Question: I have tried to make a custom alert dialog and it mostly works very well. the functionality is working perfectly but the view is behaving in a weird way. The dialog layout consists of a button and a listview. as you will see in the screenshot below the button is getting a margin on top and bottom.
i dont see any reason for these margins, and i would greatly appreciate some help :)
for some reason i cant post my xml layout but i can asure you that it contains no paddings or margins of any kind
Java Code :
'''
View dialogView = ((LayoutInflater)mContext.getSystemService(Context.LAYOUT_INFLATER_SERVICE)).inflate(R.layout.choose_catagory_dialog_layout, null, false);
Button footerButton = (Button) dialogView.findViewById(R.id.choose_catagory_dialog_footer_button);
footerButton.setOnClickListener(ButtonClickEvent);
builder = new AlertDialog.Builder(mContext);
builder.setView(dialogView);
builder.setTitle(R.string.choose_catagory);
builder.setAdapter(spinnerAdapter, ListclickEvent);
alert = builder.create();
alert.getListView().setVerticalFadingEdgeEnabled(false);
alert.setOwnerActivity((Activity) mContext);
'''
Screenshot:

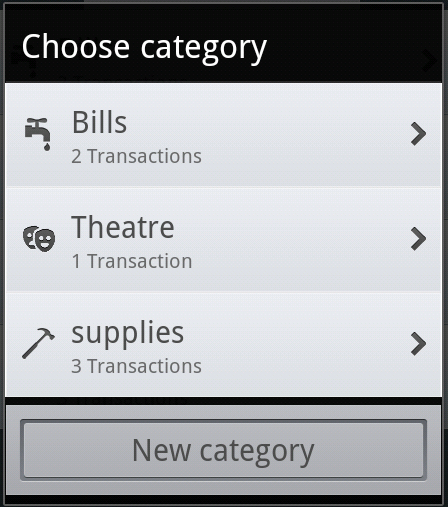
Answer: The CustomPanel of an 'AlertDialog' has a 5dp top and bottom padding. You can override these using:
'''
alert.setView(dialogView, 0, 0, 0, 0);
'''